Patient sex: F
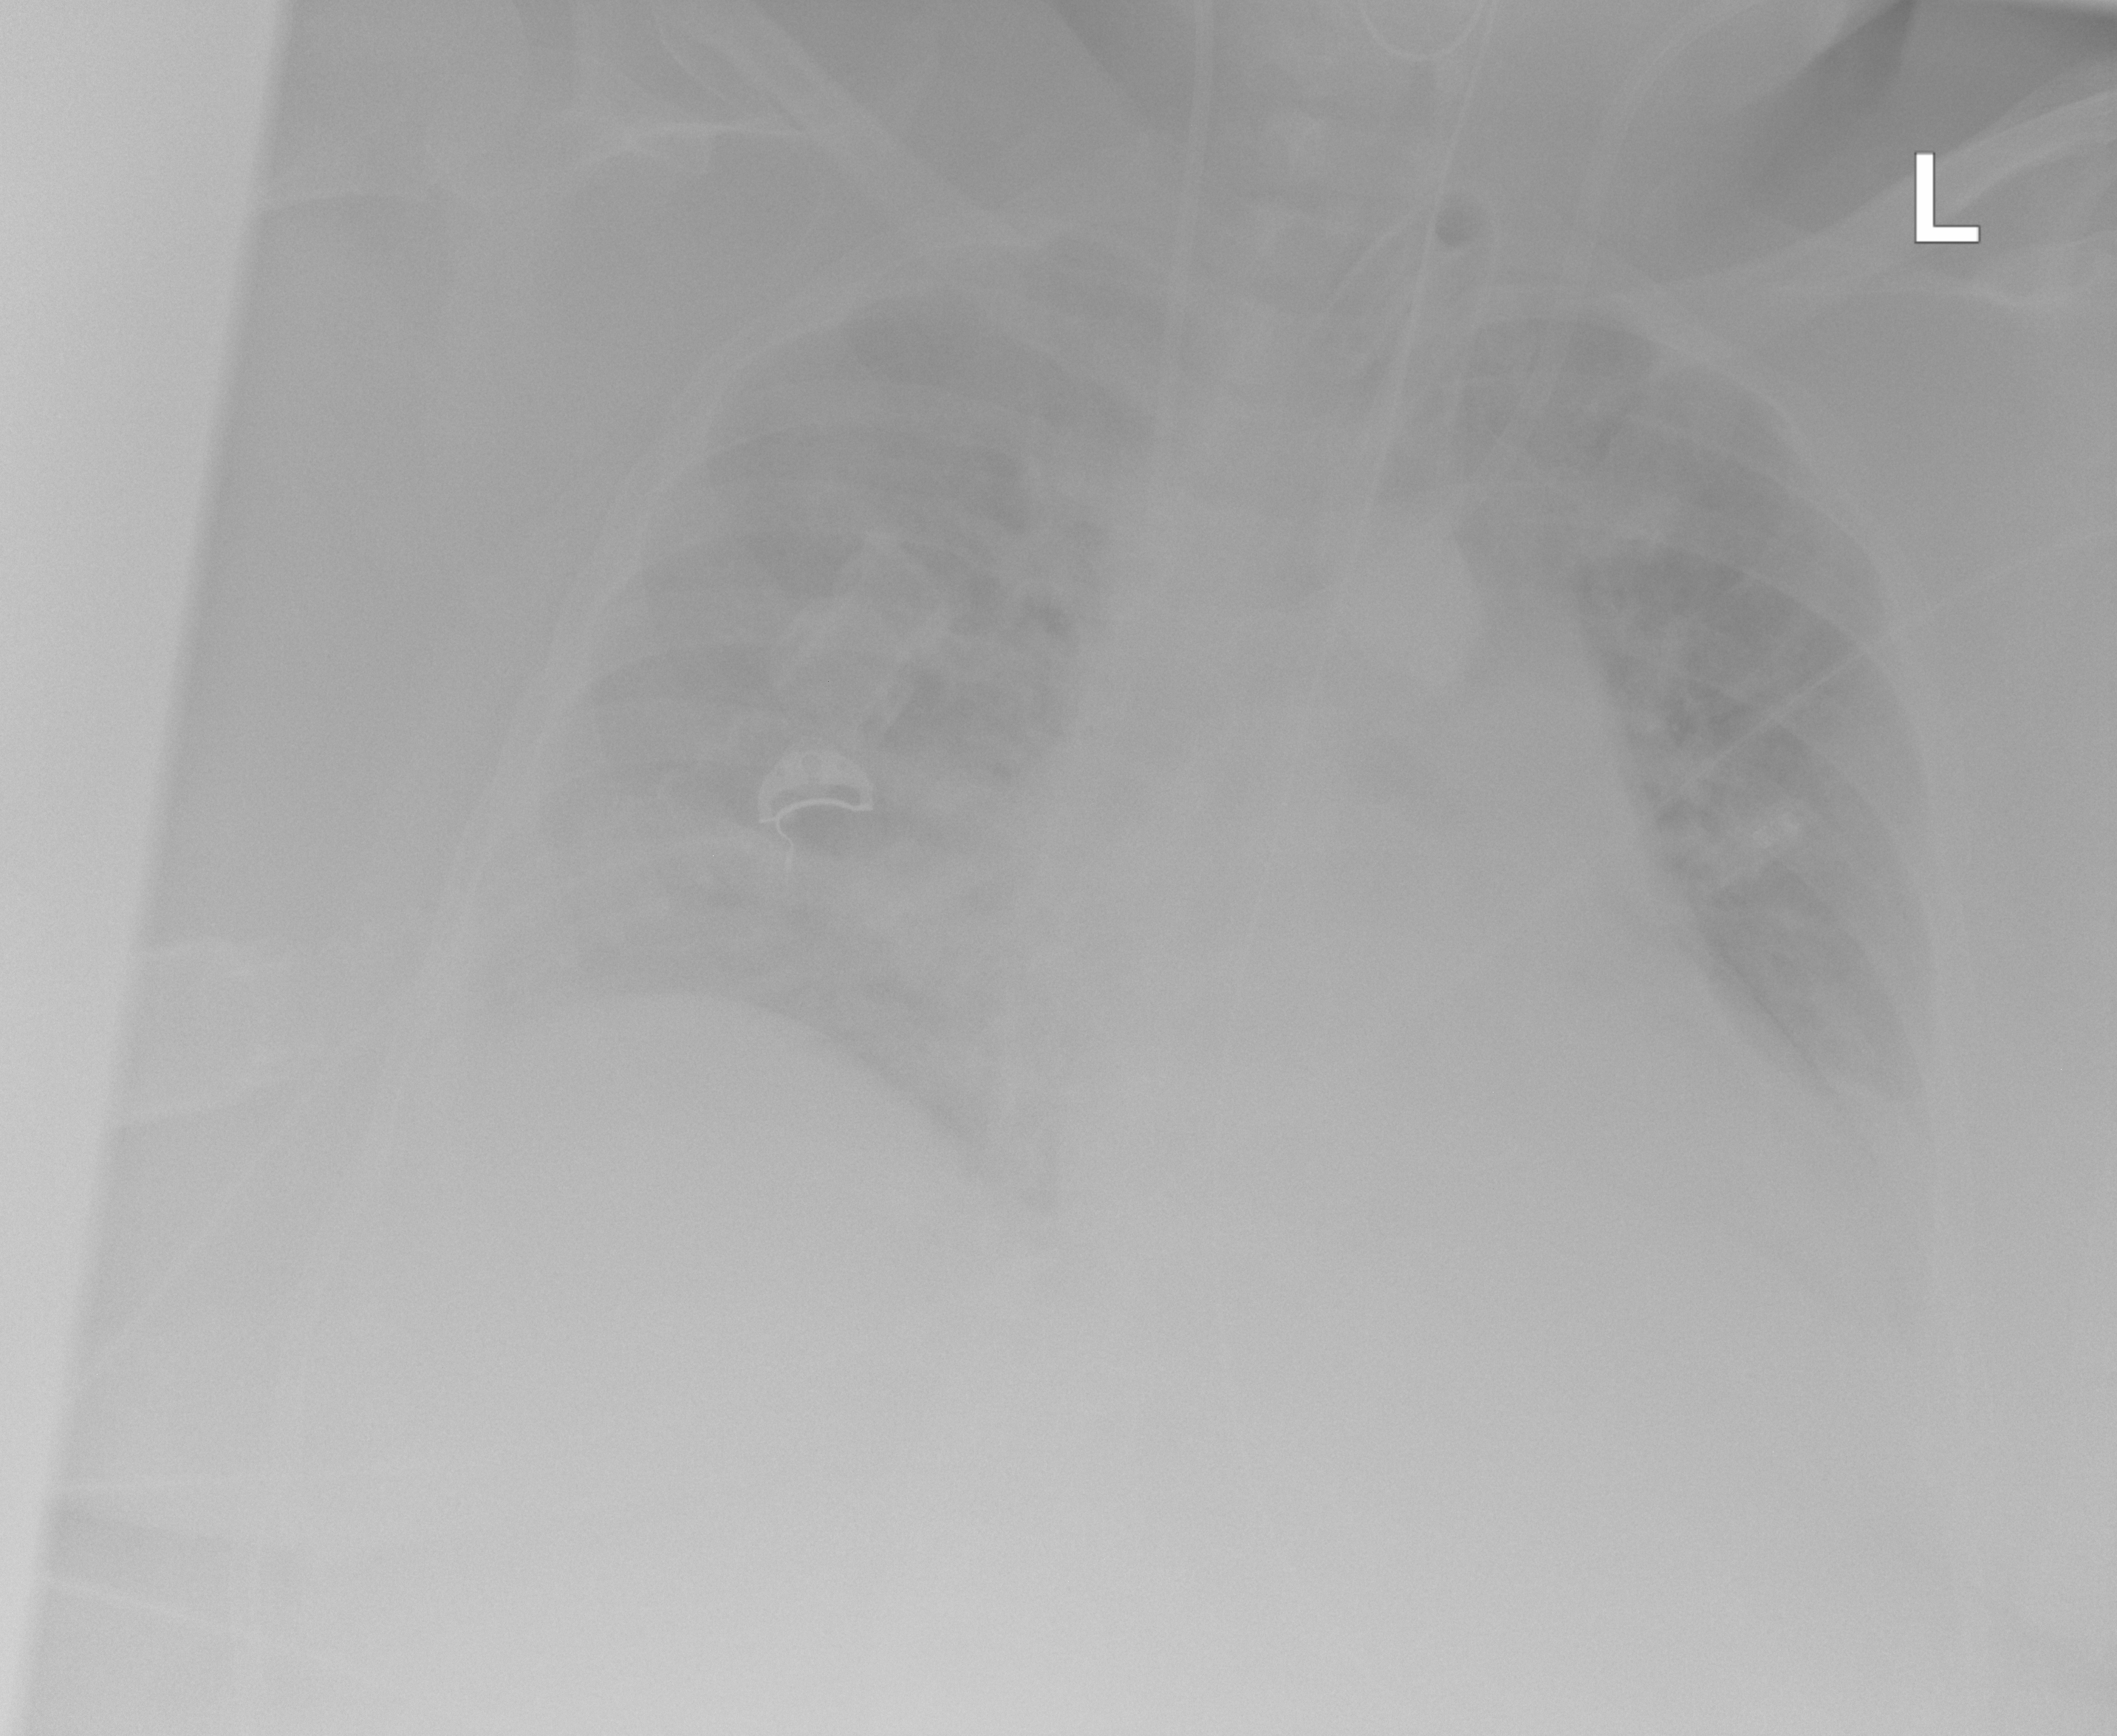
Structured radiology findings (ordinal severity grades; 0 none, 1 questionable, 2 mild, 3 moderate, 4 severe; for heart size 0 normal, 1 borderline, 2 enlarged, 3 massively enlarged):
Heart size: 2
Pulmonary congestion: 2
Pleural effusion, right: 0
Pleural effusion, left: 0
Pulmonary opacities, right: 2
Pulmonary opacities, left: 0
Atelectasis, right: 2
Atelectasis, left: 2